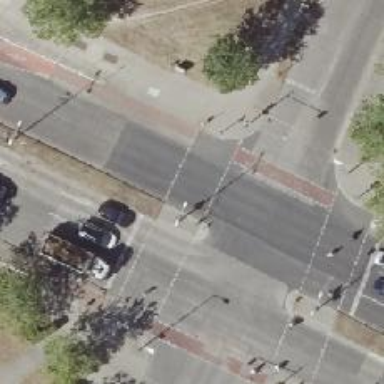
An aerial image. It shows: Road crossing with traffic signals.